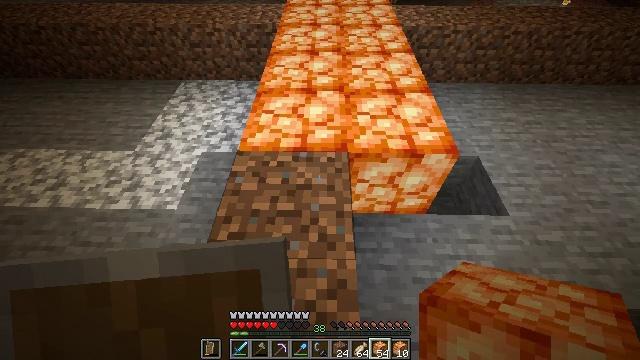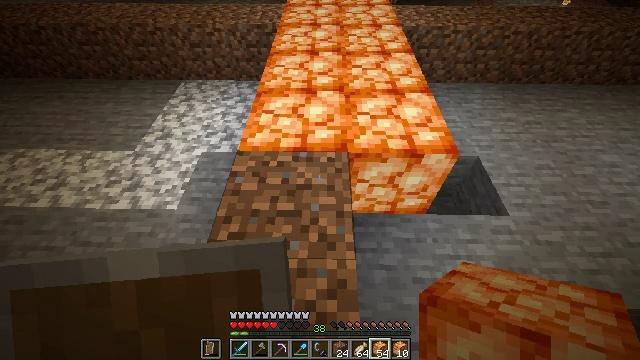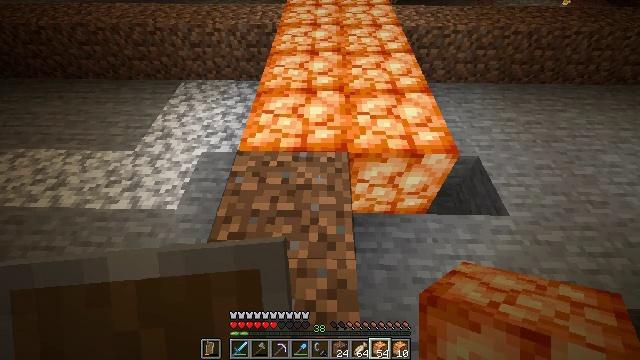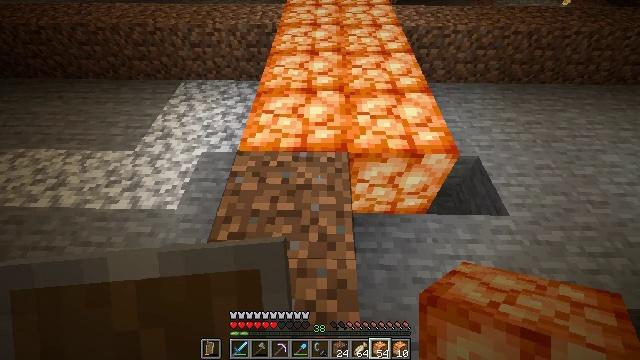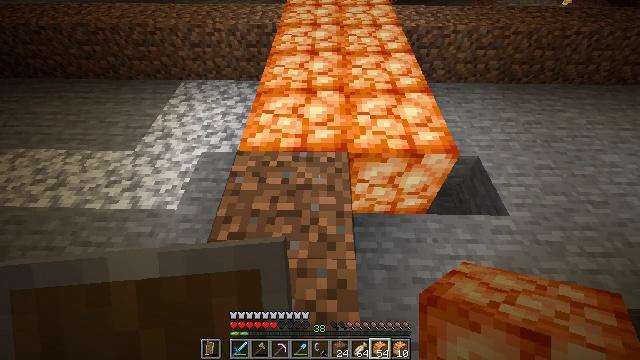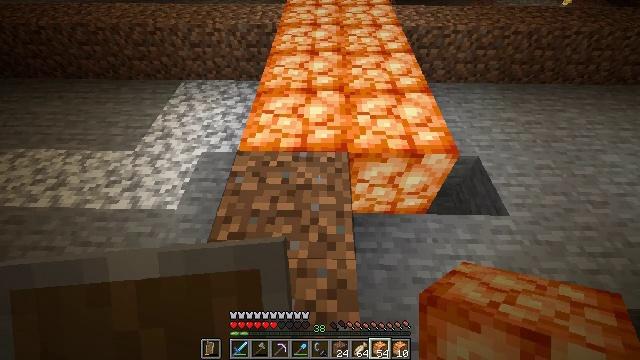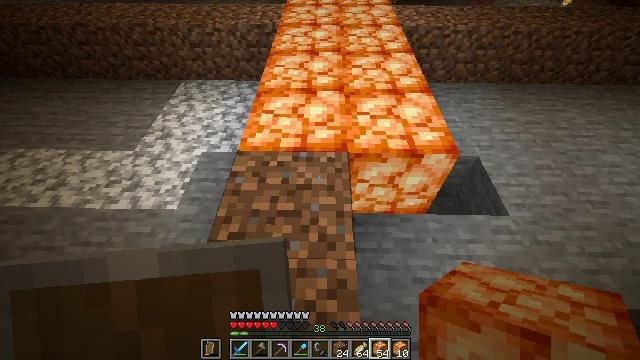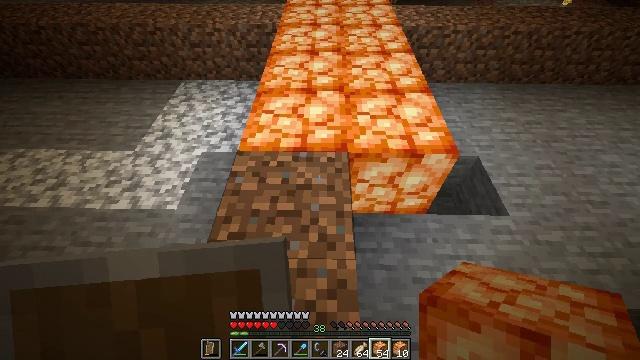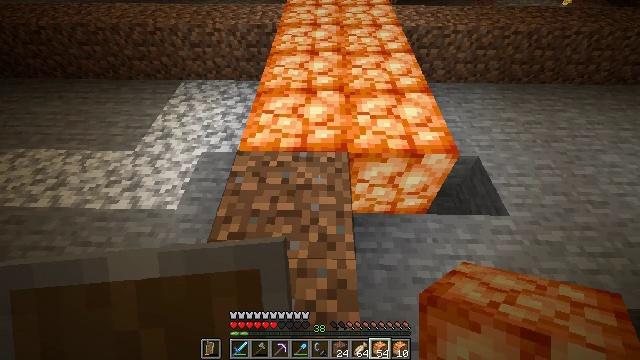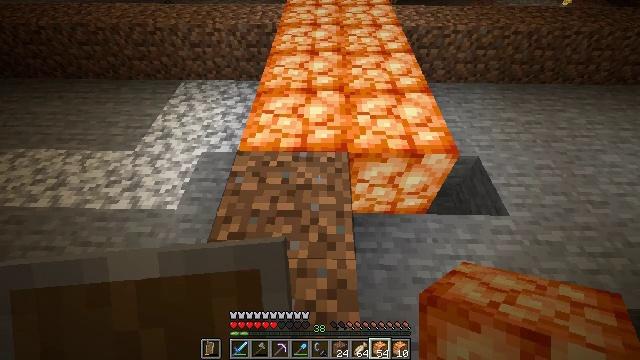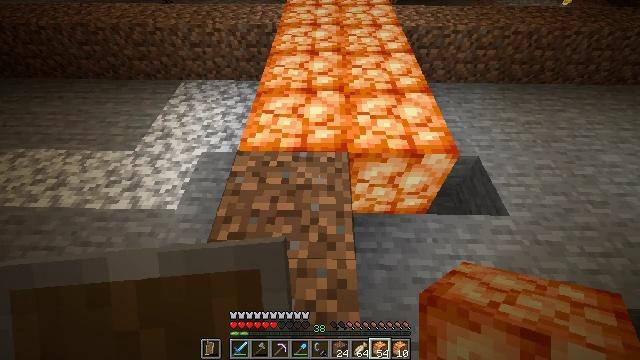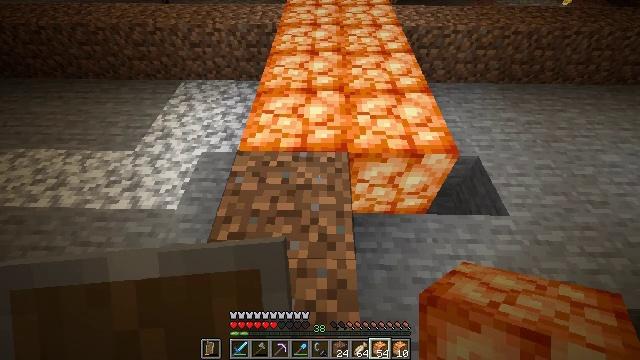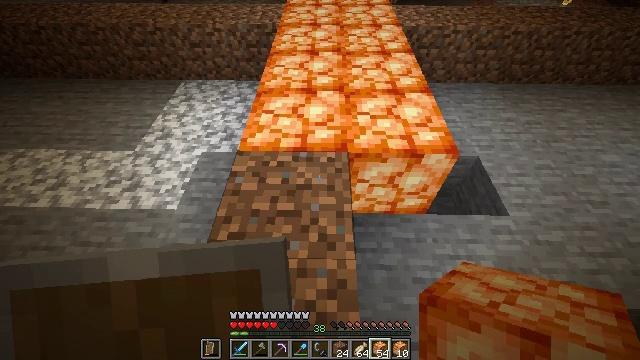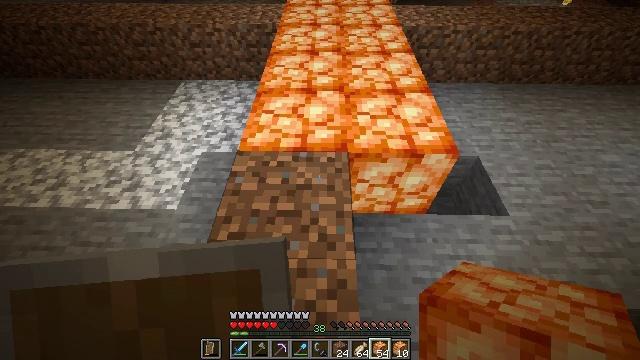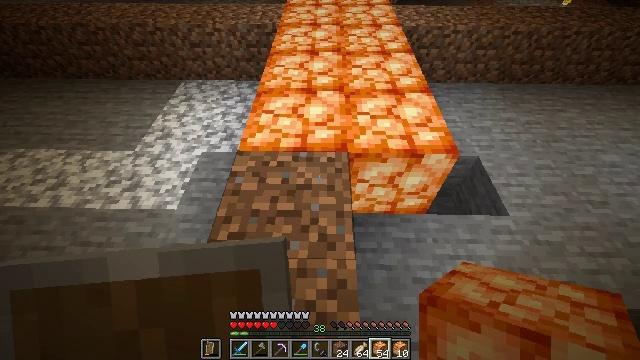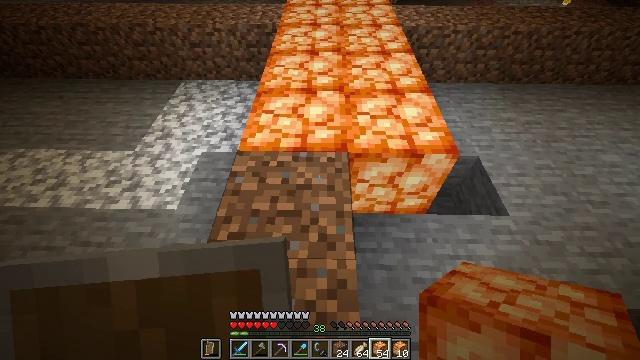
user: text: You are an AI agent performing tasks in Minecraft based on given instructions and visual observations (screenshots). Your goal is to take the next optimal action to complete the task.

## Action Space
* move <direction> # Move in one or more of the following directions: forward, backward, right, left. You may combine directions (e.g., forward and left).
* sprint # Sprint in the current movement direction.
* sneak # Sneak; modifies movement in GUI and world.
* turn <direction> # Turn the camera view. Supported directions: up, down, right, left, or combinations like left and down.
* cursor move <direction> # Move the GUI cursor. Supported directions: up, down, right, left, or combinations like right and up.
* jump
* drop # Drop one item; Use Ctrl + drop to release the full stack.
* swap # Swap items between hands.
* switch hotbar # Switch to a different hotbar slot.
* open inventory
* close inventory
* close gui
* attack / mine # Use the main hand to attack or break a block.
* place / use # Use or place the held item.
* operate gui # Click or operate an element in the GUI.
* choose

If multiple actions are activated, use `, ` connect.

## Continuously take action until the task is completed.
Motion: motion action
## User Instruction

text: Gather shroomlight from the nether.
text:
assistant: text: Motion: no_op
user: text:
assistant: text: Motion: no_op
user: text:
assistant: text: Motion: no_op
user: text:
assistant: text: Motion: no_op
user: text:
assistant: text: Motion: no_op
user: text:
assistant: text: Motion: no_op
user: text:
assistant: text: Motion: no_op
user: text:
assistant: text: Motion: no_op
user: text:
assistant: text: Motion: no_op
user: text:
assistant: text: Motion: no_op
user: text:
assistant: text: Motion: no_op
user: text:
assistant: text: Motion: no_op
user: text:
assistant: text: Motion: no_op
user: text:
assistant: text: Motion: no_op
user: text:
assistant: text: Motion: no_op
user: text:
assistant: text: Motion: no_op
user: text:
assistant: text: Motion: no_op
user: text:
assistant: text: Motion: no_op
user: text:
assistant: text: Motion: no_op
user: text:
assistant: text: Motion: no_op
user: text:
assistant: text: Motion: no_op
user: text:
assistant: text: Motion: no_op
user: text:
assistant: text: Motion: no_op
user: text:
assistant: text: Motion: no_op
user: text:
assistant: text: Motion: no_op
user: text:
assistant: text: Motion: no_op
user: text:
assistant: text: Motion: no_op
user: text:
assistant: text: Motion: no_op
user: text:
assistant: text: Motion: no_op
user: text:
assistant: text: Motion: no_op